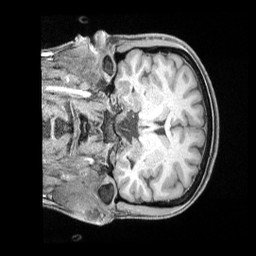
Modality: T1w
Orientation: coronal
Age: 36
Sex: female
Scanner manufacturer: siemens
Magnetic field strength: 3 T
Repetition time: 2 s
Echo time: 0.00211 s